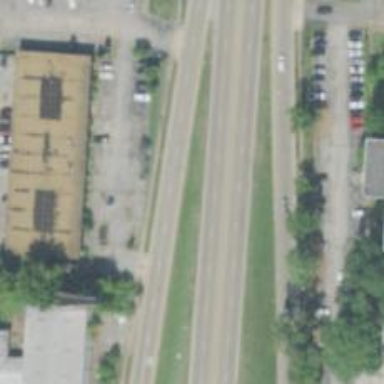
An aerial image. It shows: Primary highway that functions as expressway.